Question: I'm following a tutorial on creating a chlerograph map using python.
The tutorial is here: <URL>
Following the instructions I have created a directory with:
1. An svg xml map
2. A csv file with data
3. A python script "colorize_svg.py" with cut and pasted code from the tutorial.
4. A downloaded script library folder called "beautiful soup" (actual folder name "beautifulsoup4-4.1.3")
Everything seems straight forward enough, even if I have little coding experience and none with Python. Except step 14 "Now all we have to do is run our script and save the output" The author is referring to the terminal on the Mac. In any coding I have done previously it's always been a case of opening a file, say an html file, with a browser to see the output.
This threw me off. How do I see my output using the terminal? Never used the terminal before? Must I somehow "link" the terminal to the "colorize.py" file? How? I tried just entering the files path into the terminal and hitting enter but got the attached image
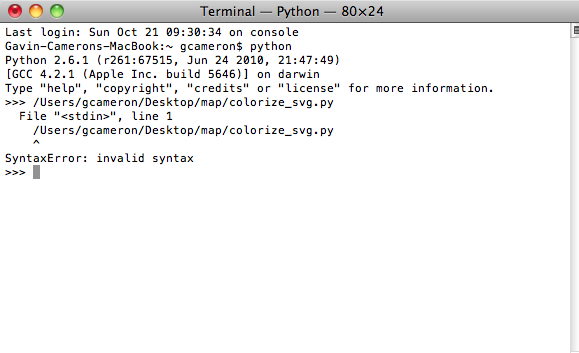
Answer: You can just run it with the python command:
'python /users/gcameron/Desktop/map/colorize_svg.py'
If you just run 'python' it will open the python console where you are able to run python code. This is good for testing small things, functions and similar stuff. Mostly I use it as a calculator though.
In your python script, you can also define that it is a python script by (at the top of the document) type '#! /bin/python'. Or if you have python installed elsewhere just type '#! /path/to/python'. If you do this, you just need to execute type the path to the script: '/users/gcameron/Desktop/map/colorize_svg.py' and it will execute the python script with the python interpreter.